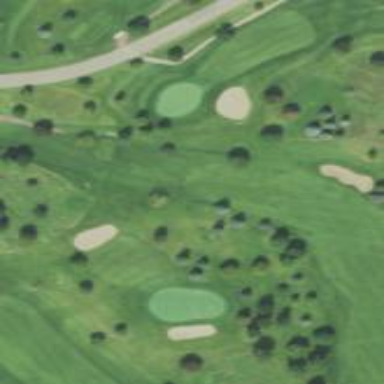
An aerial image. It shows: Rough area on grassy golf course.